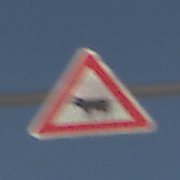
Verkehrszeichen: ViehtriebRechts
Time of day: MorningAfternoon
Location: Outdoor (Suburban)
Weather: PartlyCloudy
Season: NotSpecified
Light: Natural